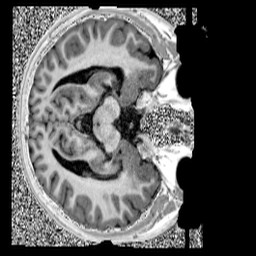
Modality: UNIT1
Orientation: axial
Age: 13
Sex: male
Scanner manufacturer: siemens
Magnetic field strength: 3 T
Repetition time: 4 s
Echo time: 0.00299 s